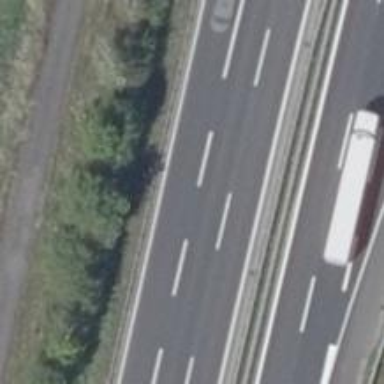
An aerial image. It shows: This is trunk highway with motorroad.